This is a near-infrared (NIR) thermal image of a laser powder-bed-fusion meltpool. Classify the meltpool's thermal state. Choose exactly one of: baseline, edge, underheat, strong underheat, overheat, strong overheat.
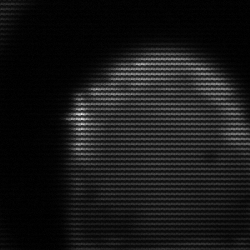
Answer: edge